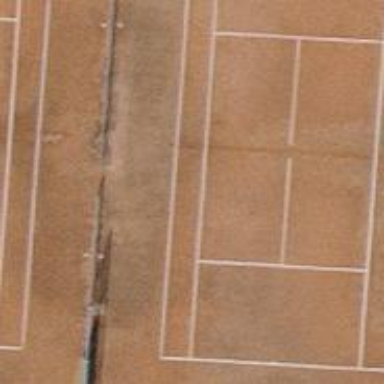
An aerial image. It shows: Tennis court on the leisure land pitch.